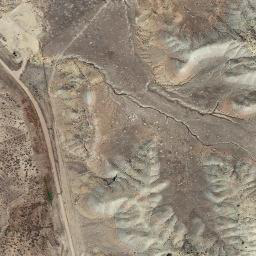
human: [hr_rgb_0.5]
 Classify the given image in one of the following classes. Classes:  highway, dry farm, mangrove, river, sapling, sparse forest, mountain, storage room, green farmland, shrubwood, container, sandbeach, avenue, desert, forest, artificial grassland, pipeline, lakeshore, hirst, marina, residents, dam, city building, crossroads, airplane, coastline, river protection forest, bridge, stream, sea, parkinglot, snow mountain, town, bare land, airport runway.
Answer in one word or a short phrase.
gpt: mountain